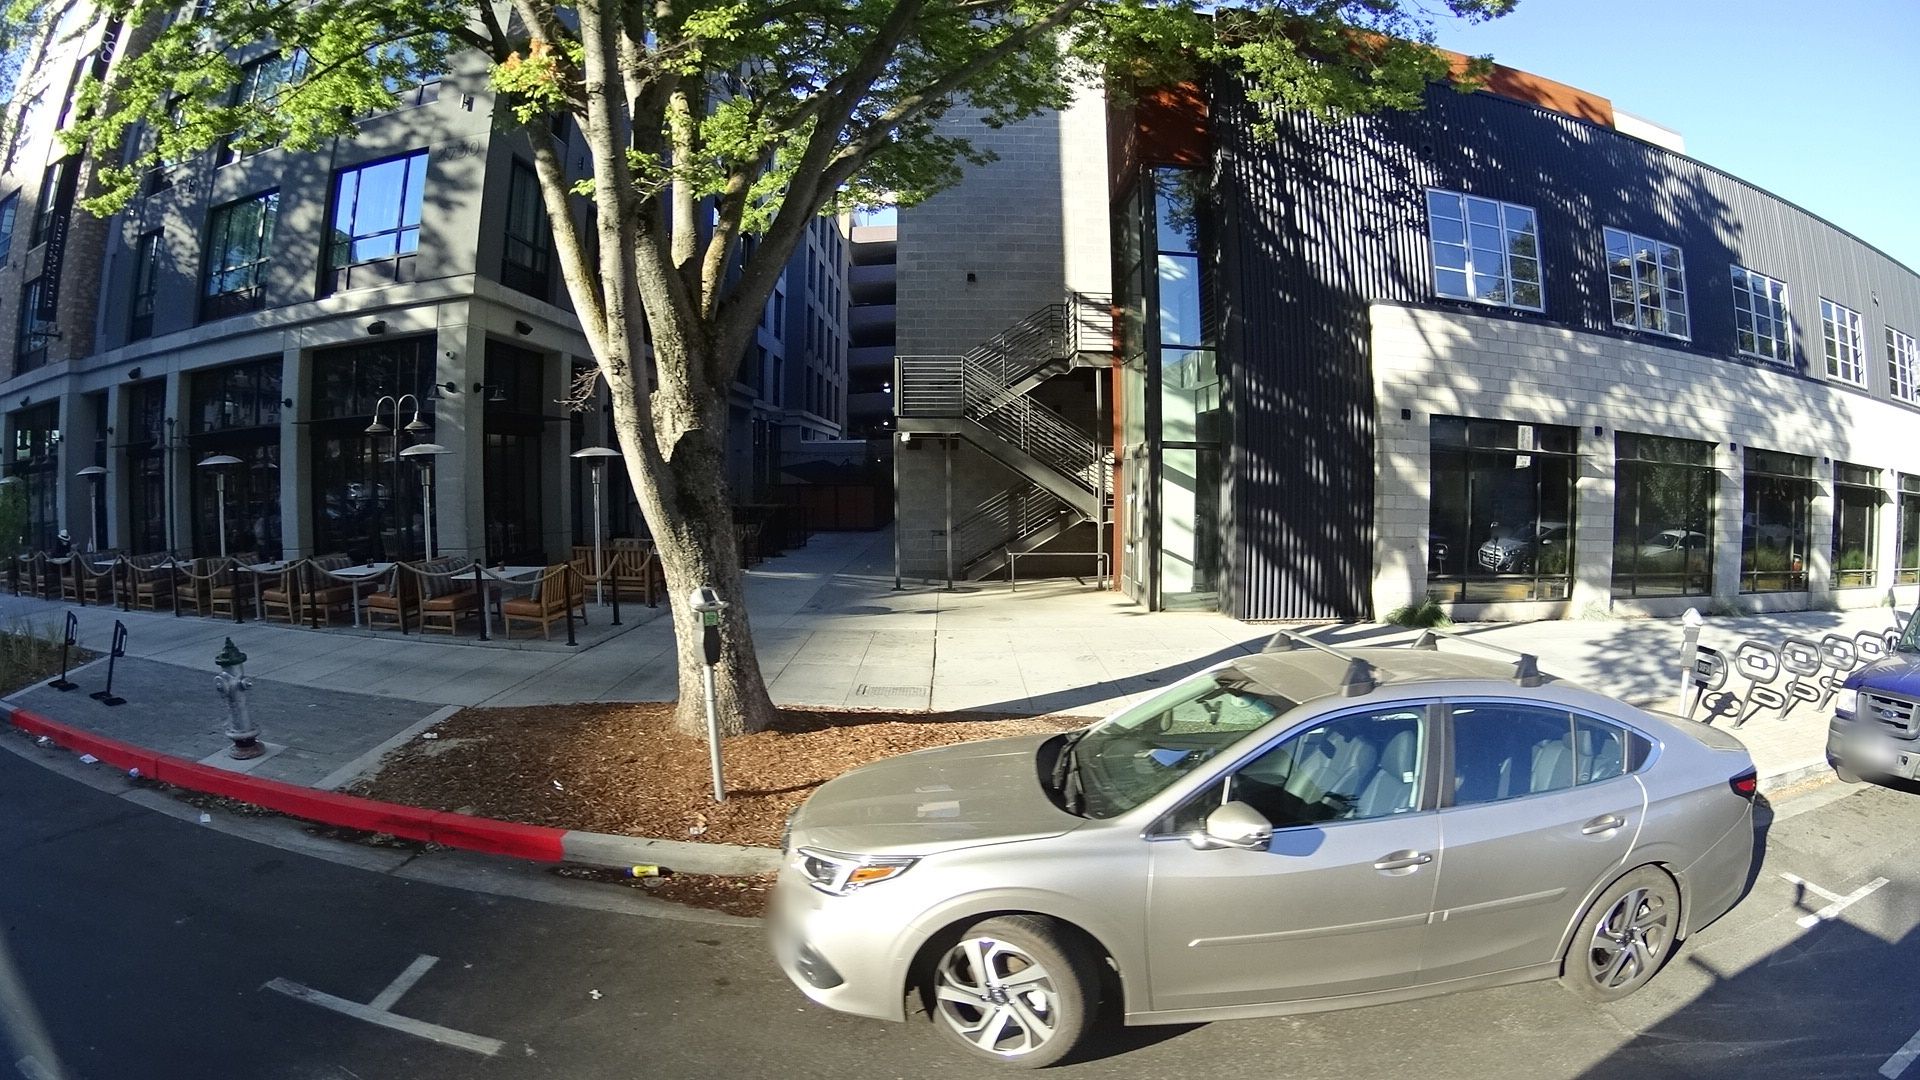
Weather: clear
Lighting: day
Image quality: good
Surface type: cycling surface
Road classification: tertiary
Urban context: urban centre
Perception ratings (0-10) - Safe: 6.47, Lively: 8.38, Beautiful: 6.74, Boring: 4.33, Depressing: 2.23, Wealthy: 7.31